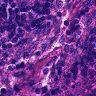
Metastatic tissue present: no